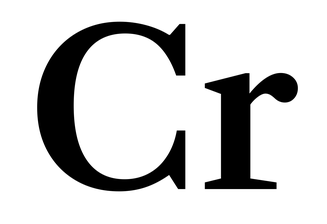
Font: LibreCaslonText_SemiBold